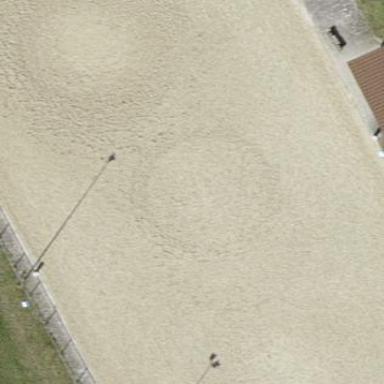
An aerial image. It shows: Equestrian pitch with sandy surface for leisure land.